Question: I've downloaded and installed Android Studio with all the required dependencies such as JDK 1.7 and Gradle 1.6. I am able to import the projects and modules quite comfortably in Studio, but when I try to create a new project I am getting errors like this:

Since this is the new born IDE I couldn't find much details on this, except for <URL>. Any help would be greatly appreciated.
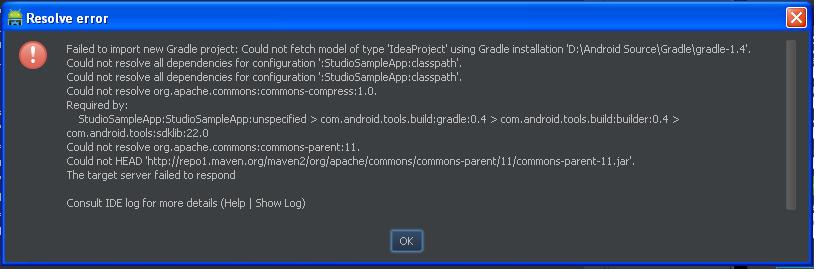
Answer: After to pass much time trying to resolve this, i reached a solution :
Are you using "Windows Version" of AS ?
Please follow these steps :
'''
1 - Install the last version of JDK with respective JAVA_HOME variable.
2 - Download and Install Gradle1.6 with respective GRADLE_HOME variable,
'''
<URL>.
'''
2 - Delete these folders:
C:\Users\youruser\.AndroidStudioPreview
C:\Users\youruser\.android
C:\Users\youruser\.gradle
3 - Reopen Android Studio
Now probably it will works
'''
There are a lot of bugs in "Early Access Preview"....